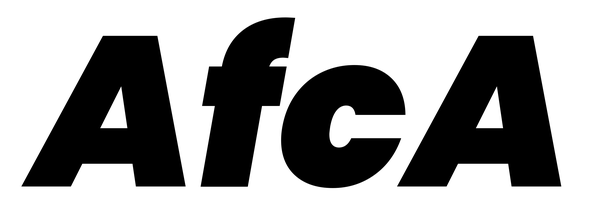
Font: Poppins-BlackItalic